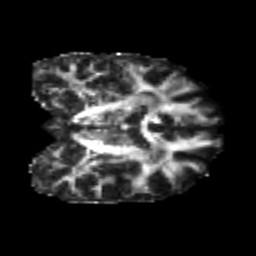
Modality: FA
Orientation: coronal
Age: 26
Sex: male
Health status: healthy
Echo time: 0.074 s